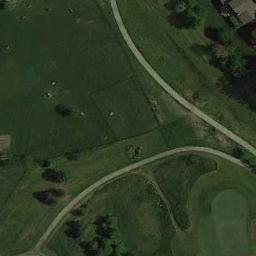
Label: meadow